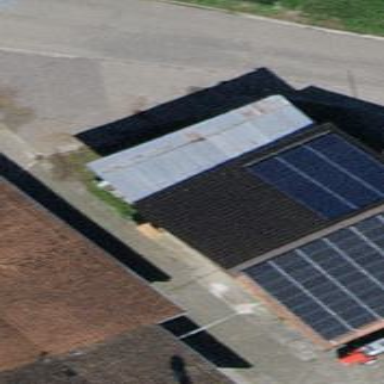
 consisting of solar photovoltaic panels."